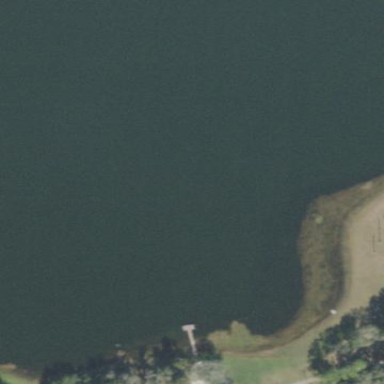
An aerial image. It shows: Serene lake.